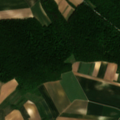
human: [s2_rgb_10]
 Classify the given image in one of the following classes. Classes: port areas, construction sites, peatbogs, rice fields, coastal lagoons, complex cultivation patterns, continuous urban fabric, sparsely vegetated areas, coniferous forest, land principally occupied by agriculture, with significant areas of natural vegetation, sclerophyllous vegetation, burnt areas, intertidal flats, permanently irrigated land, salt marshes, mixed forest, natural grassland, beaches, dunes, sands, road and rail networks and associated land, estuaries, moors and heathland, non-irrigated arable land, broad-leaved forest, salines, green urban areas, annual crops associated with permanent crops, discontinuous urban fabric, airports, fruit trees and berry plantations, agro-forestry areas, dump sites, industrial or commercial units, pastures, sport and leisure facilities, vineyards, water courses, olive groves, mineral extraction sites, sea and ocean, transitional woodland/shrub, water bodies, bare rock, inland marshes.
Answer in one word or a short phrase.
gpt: discontinuous urban fabric, non-irrigated arable land, land principally occupied by agriculture, with significant areas of natural vegetation, broad-leaved forest